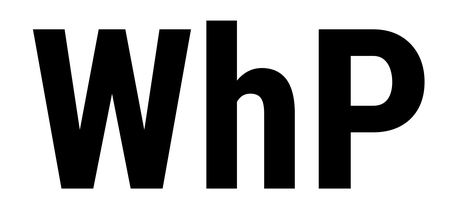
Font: Roboto_Condensed_Bold